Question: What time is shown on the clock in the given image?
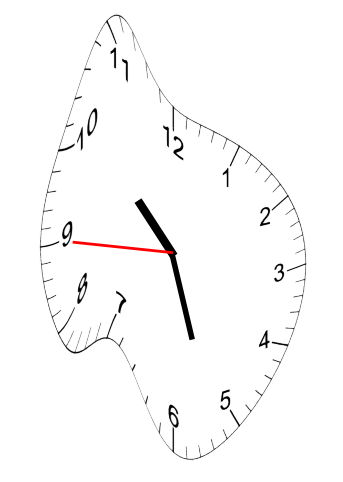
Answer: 10:26:45